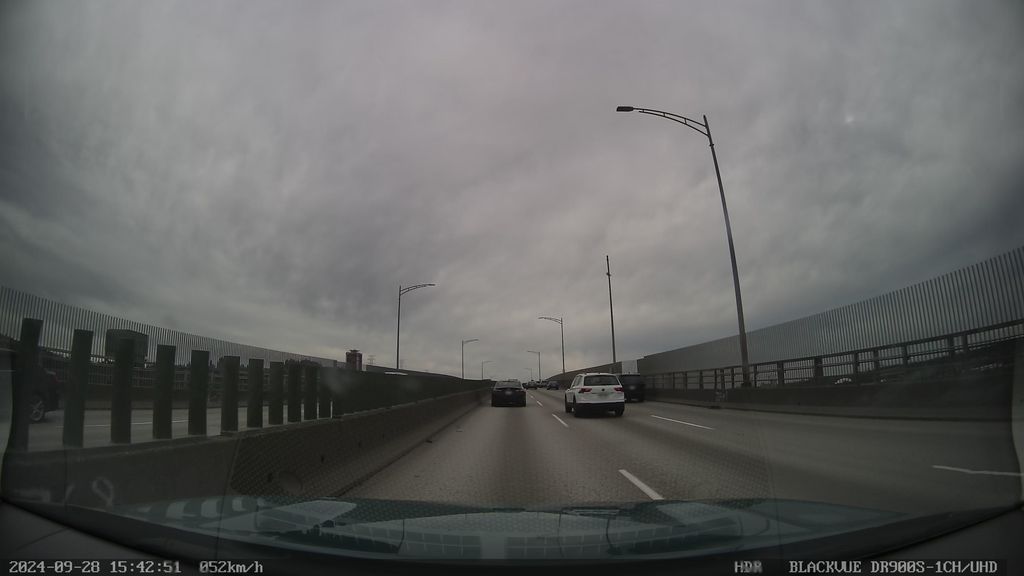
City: vancouver